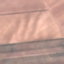
Land use / land cover: AnnualCrop